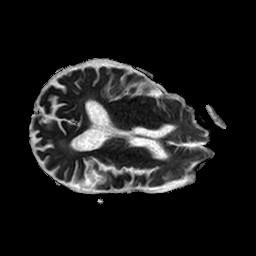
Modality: ADC
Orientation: axial
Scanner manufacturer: philips
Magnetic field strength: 1.5 T
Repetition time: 3.635 s
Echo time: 0.07155 s